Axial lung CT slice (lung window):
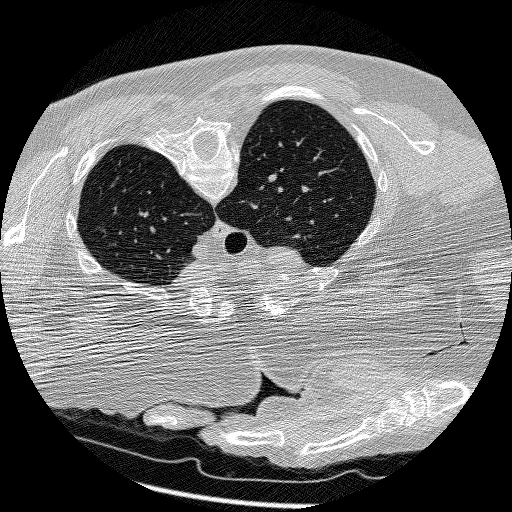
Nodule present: no